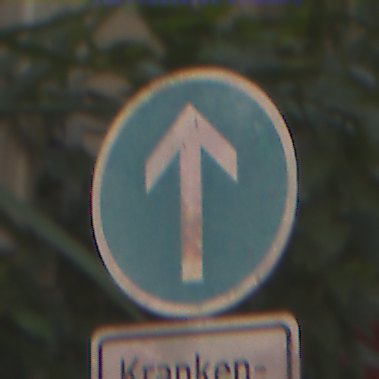
Verkehrszeichen: VorgeschriebeneFahrtrichtungGeradeaus
Zusatzzeichen unten: BesondereFahrzeugeUndTransportgueter4
Umgebung: Outdoor, Urban
Tageszeit: MorningAfternoon
Wetter: Clear
Licht: Natural
Jahreszeit: NotSpecified
Kontrast: LowContrast